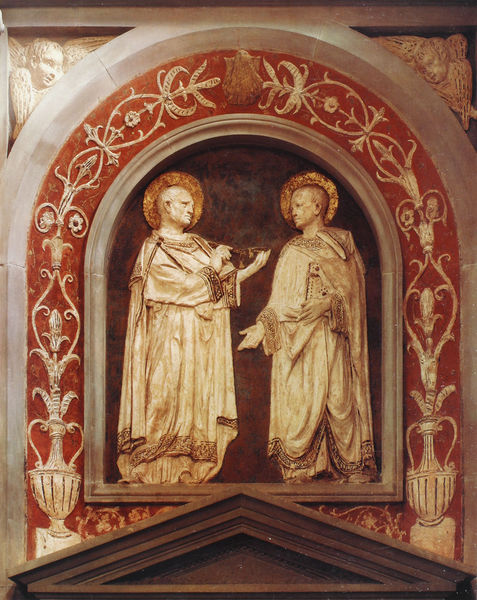
Titel: Die Heiligen Cosmas und Damian
Künstler: Donatello
Standort: Florenz, S. Lorenzo (EU - I - Toskana)
Schlagwörter: köpfe, marmor, reden, rose, rot, gespräch, ornament, bild, hände, kirche, gewänder, saum, engel, vase, relief, bogen, floral, ornamente, robe, zeigen, malen, heiligenschein, diskussion, heilige, muschel, niesche, putten, tunika, sakral, apostel, kommunikation, nimus, konversation, 2 männer, randschmuck, i see two men. they are holy and i think one of them is a teacher. it's not my style so i say its boring, but only because i don't know the story behind it.